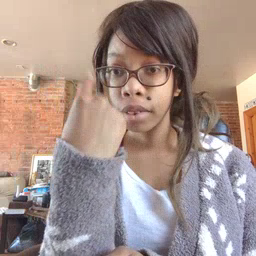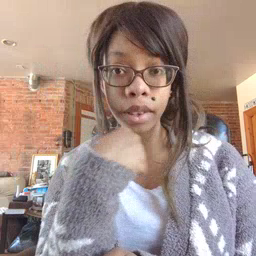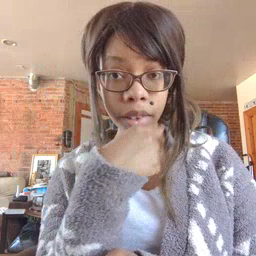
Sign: face